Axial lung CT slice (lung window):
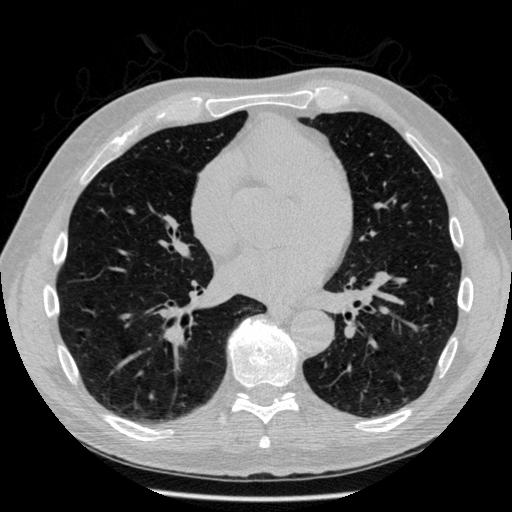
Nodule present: no